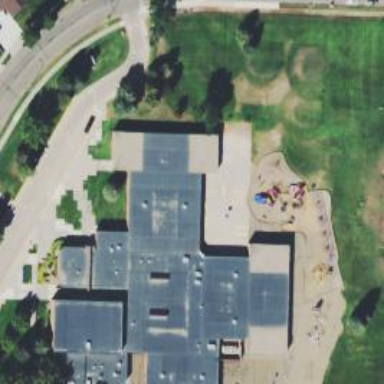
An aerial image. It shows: School building.